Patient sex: F
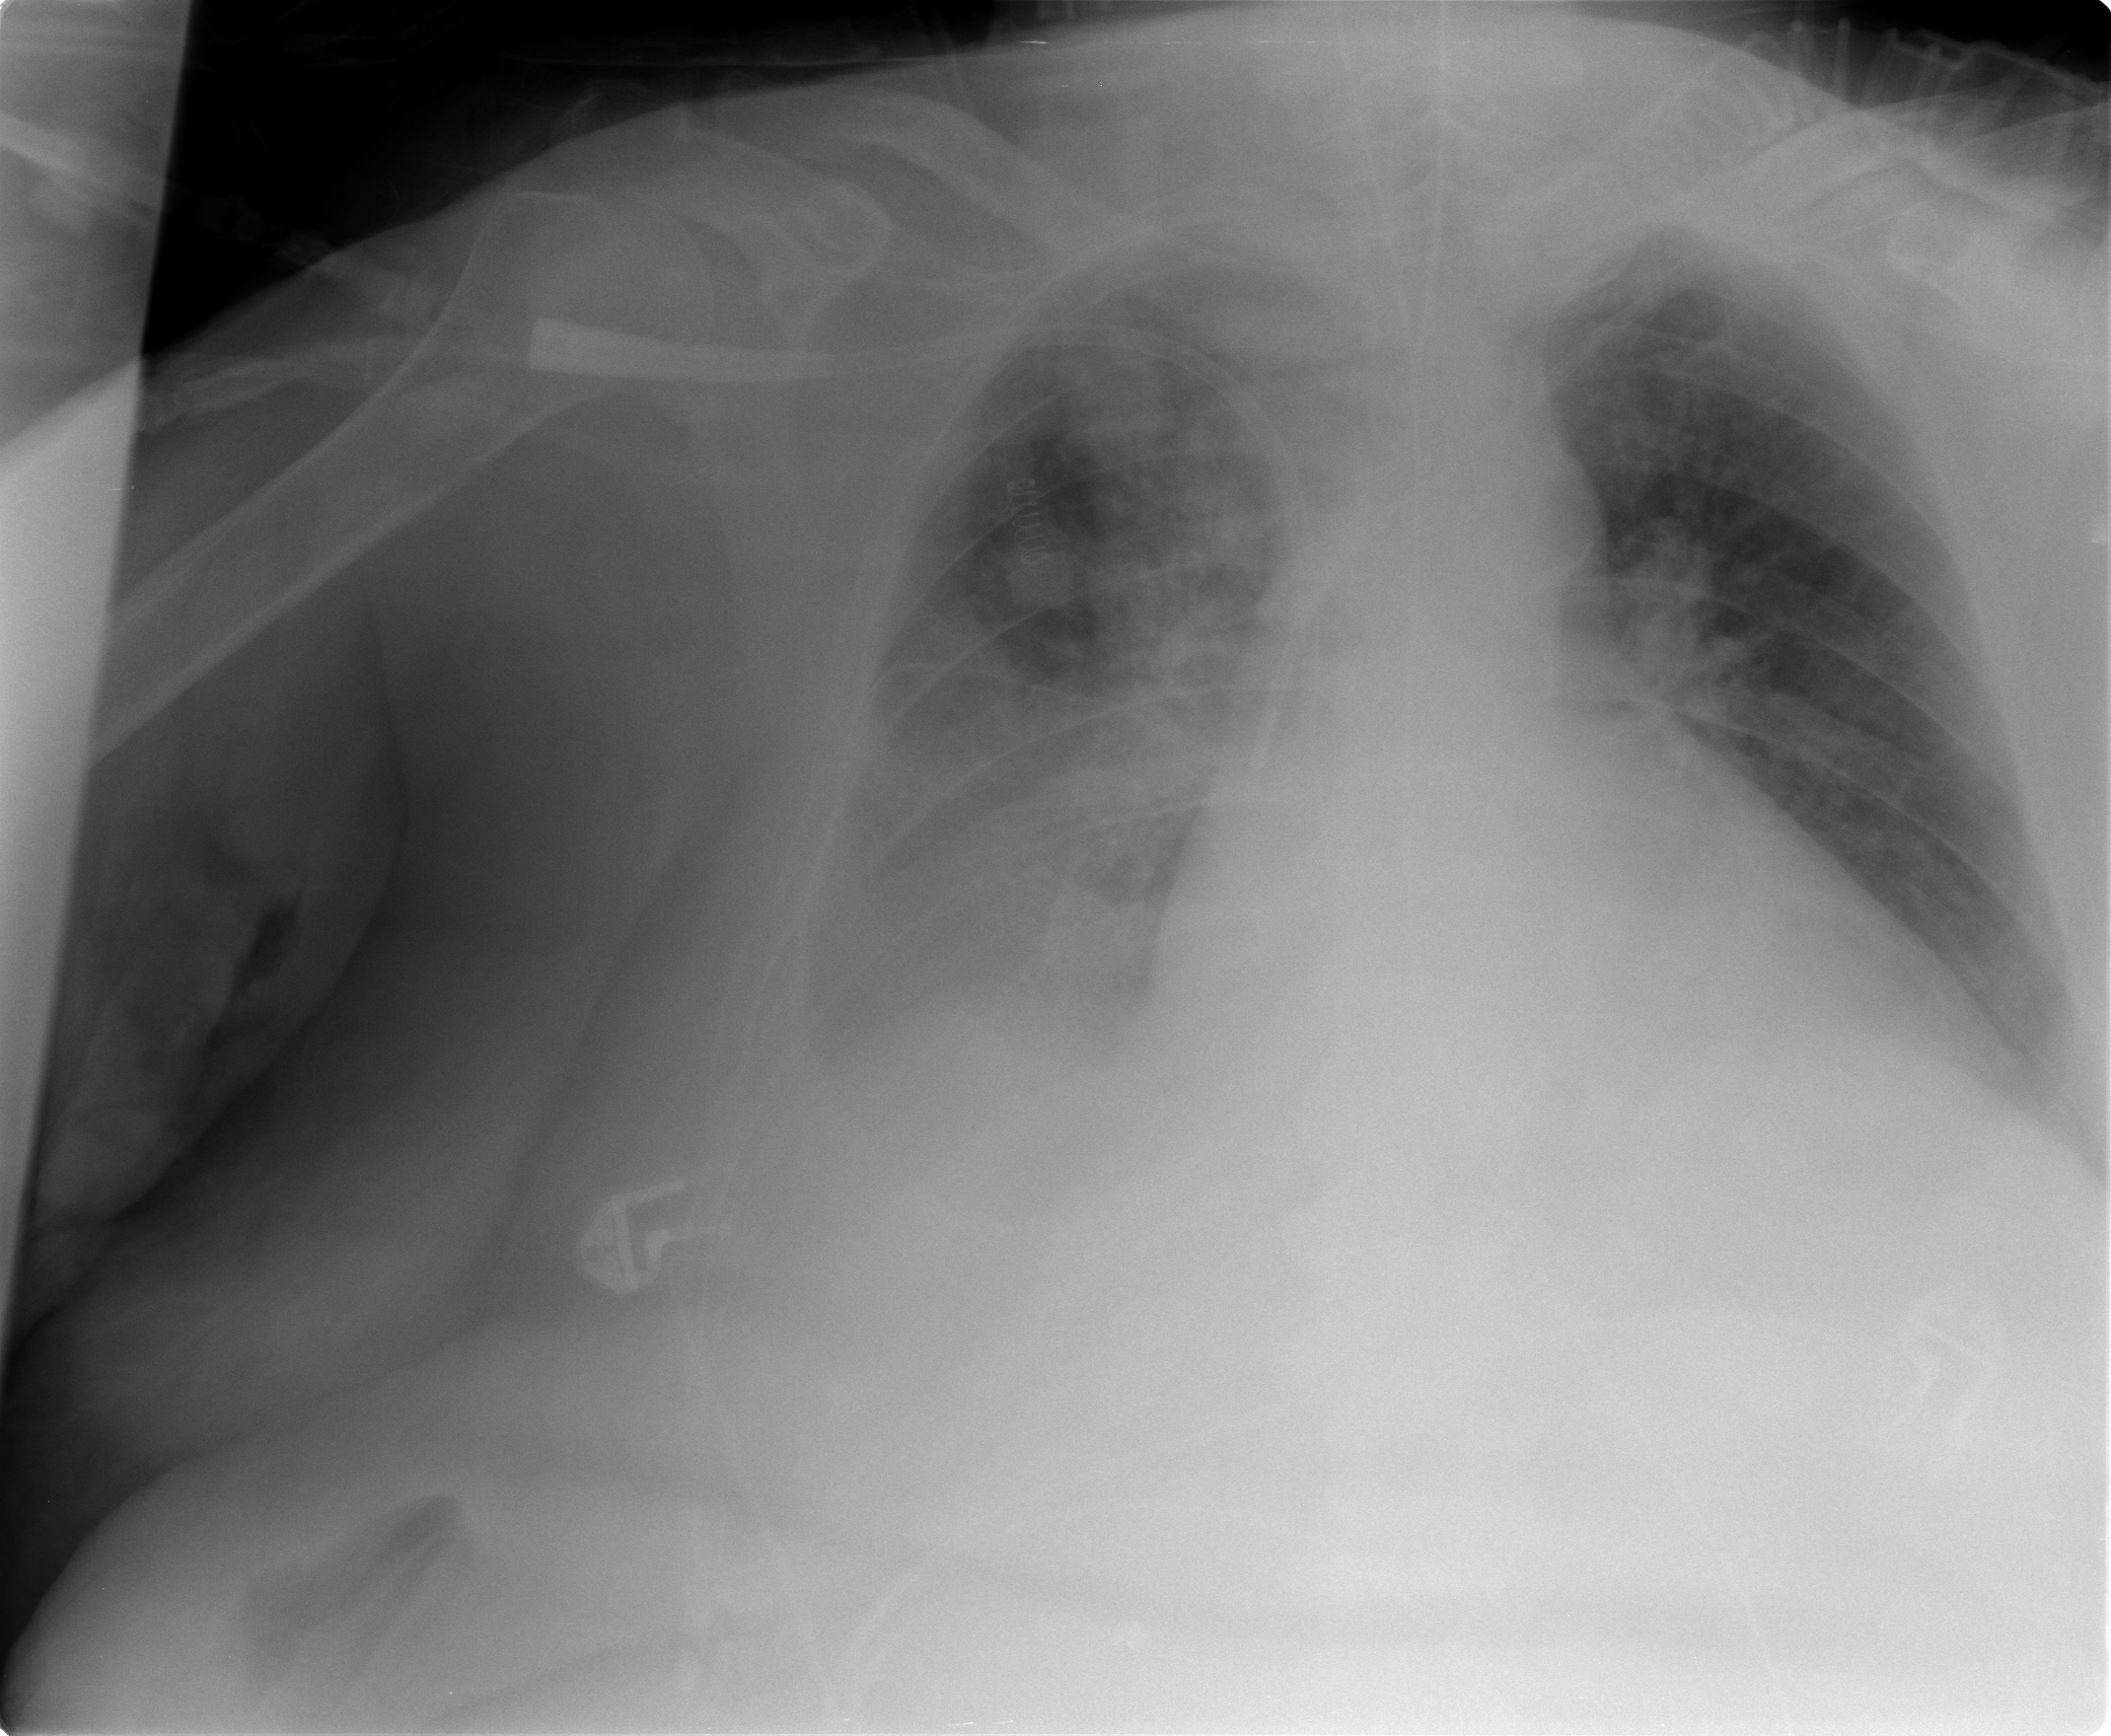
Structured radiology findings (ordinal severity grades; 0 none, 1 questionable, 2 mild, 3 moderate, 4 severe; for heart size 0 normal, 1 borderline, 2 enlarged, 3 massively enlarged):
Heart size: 2
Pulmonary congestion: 2
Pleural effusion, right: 3
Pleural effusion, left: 2
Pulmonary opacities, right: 2
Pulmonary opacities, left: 0
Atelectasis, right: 2
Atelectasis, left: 0